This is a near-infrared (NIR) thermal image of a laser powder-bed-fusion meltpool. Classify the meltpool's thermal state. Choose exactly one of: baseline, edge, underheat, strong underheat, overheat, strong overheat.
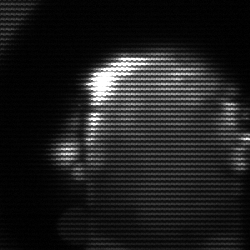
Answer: baseline